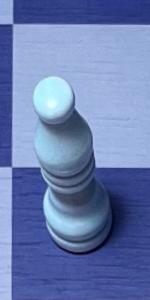
Label: Bishop_White